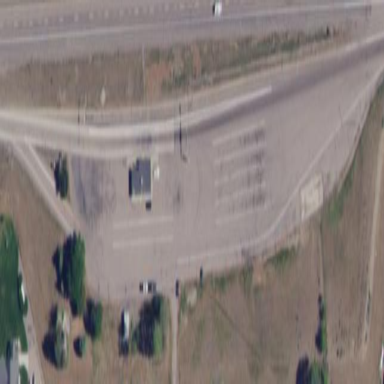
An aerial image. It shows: Rest area on the road.